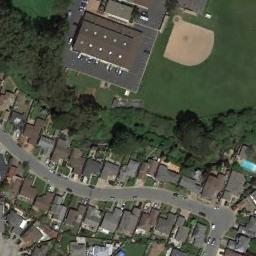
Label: baseball_diamond